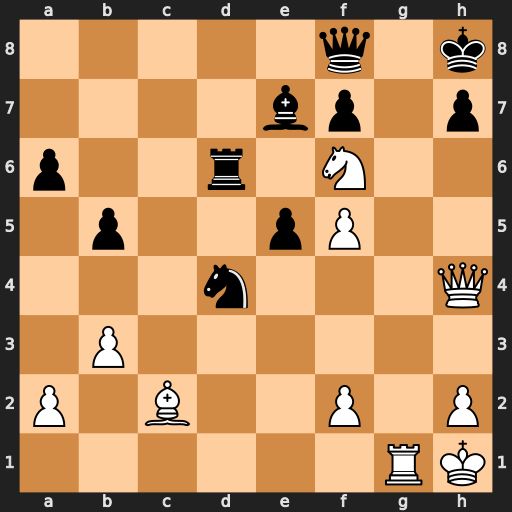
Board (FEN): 5q1k/4bp1p/p2r1N2/1p2pP2/3n3Q/1P6/P1B2P1P/6RK
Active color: w
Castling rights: -
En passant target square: -
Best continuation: Qxh7#